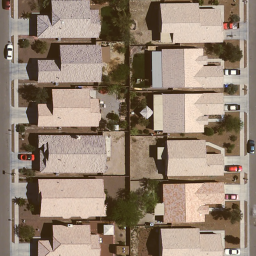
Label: denseresidential